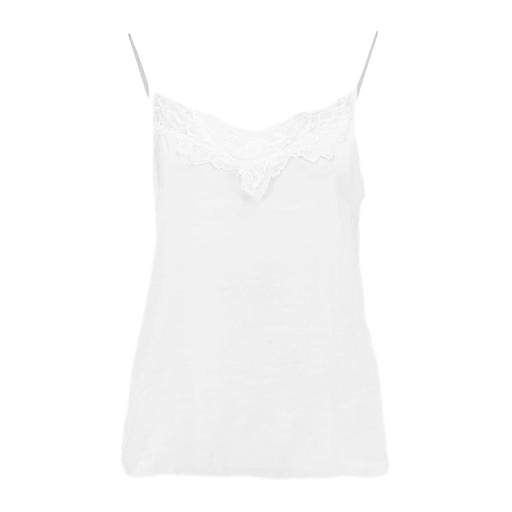
white camisole top, white vest top lace, white v-neck cami, white background